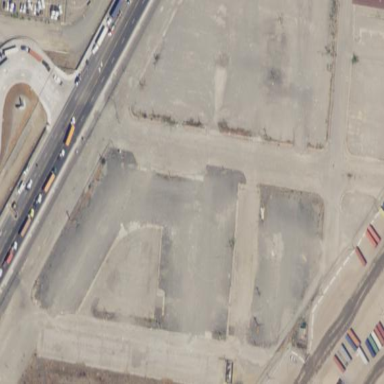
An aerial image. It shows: Warehouse building.